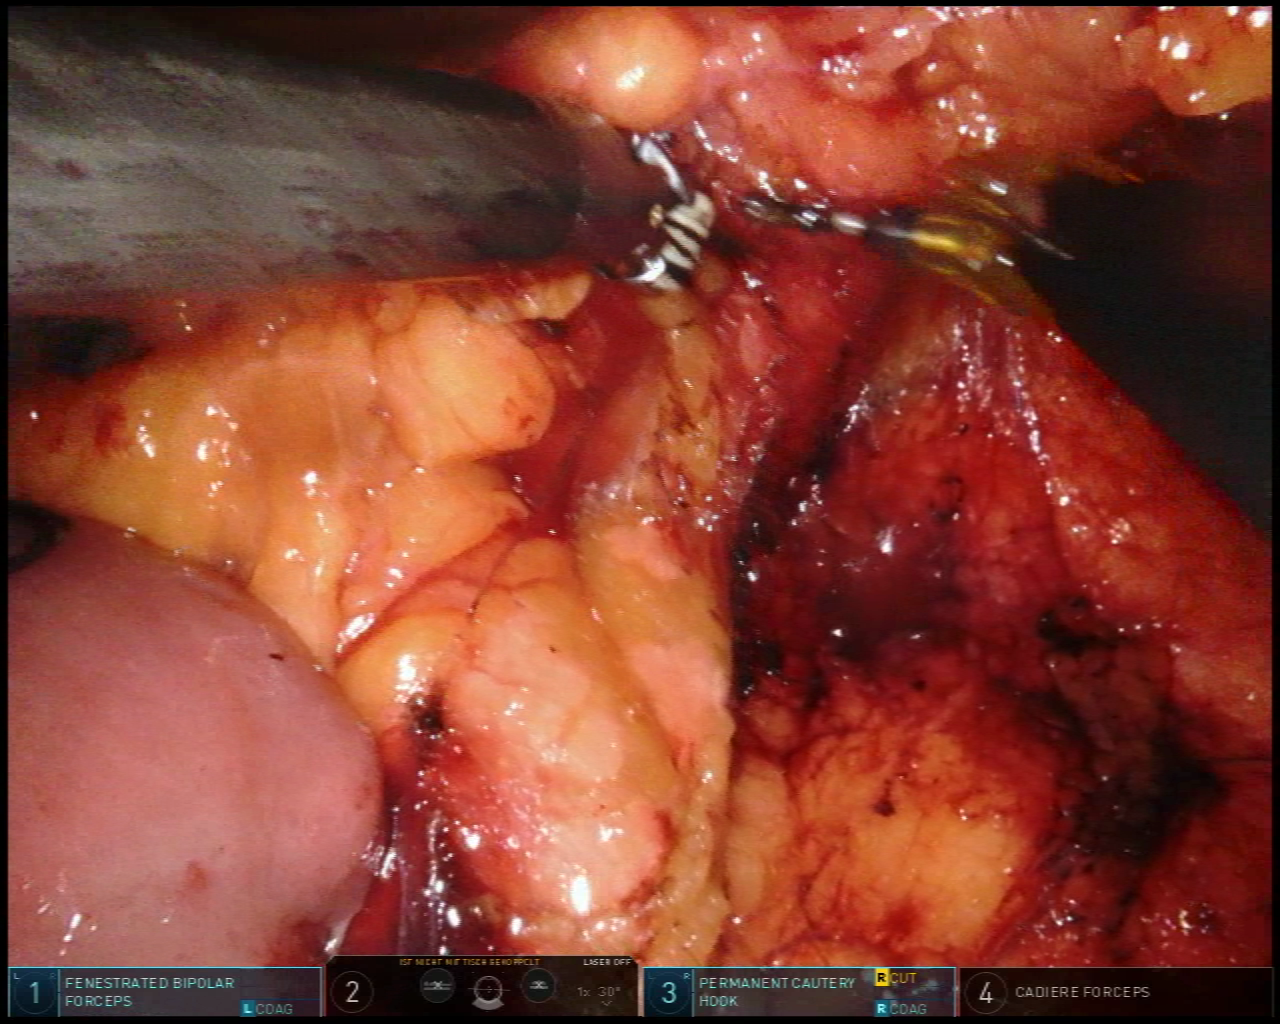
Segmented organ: pancreas
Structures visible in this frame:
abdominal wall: no
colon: no
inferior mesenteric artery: no
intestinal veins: no
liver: no
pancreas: yes
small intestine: yes
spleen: no
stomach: no
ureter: no
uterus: no
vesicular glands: no